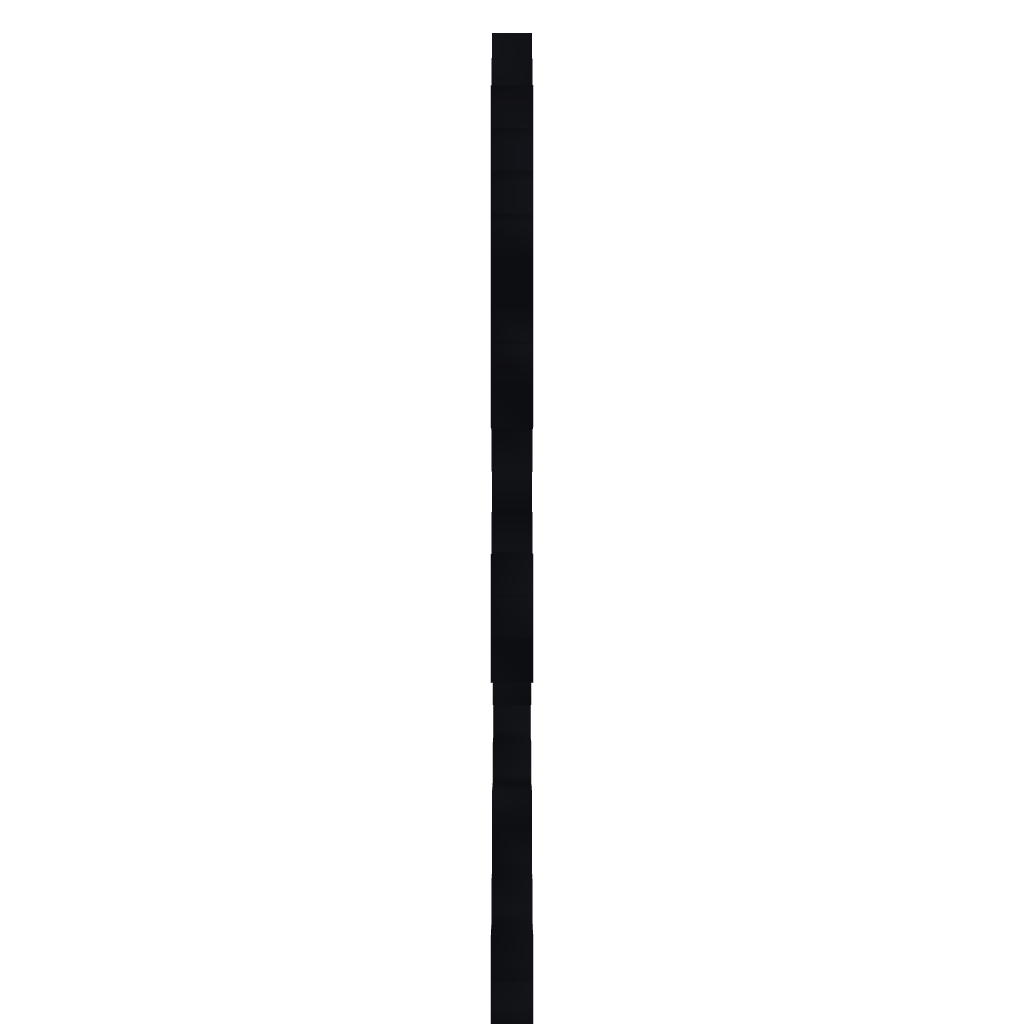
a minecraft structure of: Ryu (Street Fighter x Mega Man)